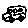
Label: car